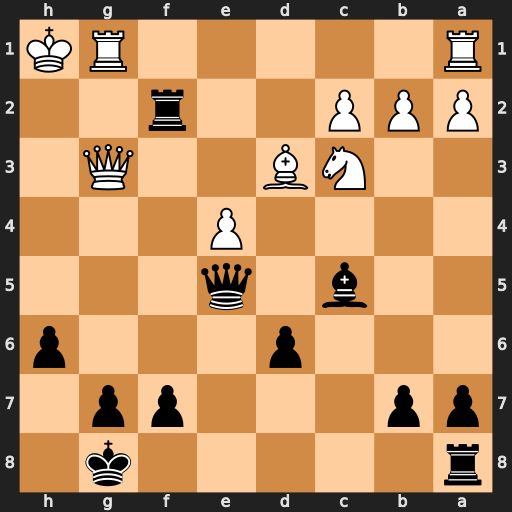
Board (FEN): r5k1/pp3pp1/3p3p/2b1q3/4P3/2NB2Q1/PPP2r2/R5RK
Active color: b
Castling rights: -
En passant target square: -
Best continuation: Qh5+ Qh2 Rxh2#